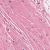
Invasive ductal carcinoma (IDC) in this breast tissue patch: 0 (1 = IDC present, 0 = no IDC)